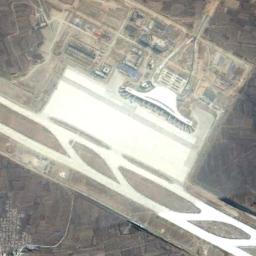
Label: airport